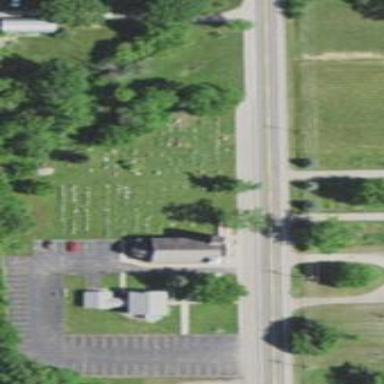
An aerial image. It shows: Cemetery.